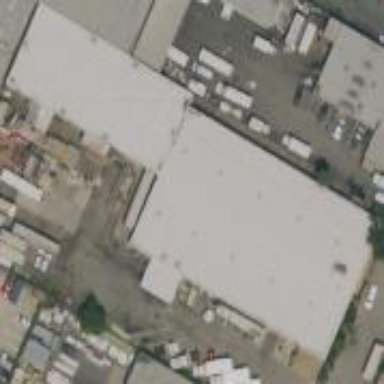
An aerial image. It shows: Industrial building.